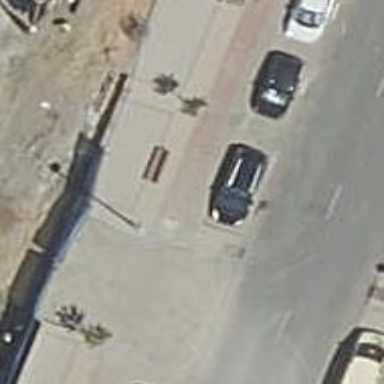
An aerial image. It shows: Bench for seating.